Aerial crown-view tile of a tropical tree (Barro Colorado Island, Panama), acquired 20250512:
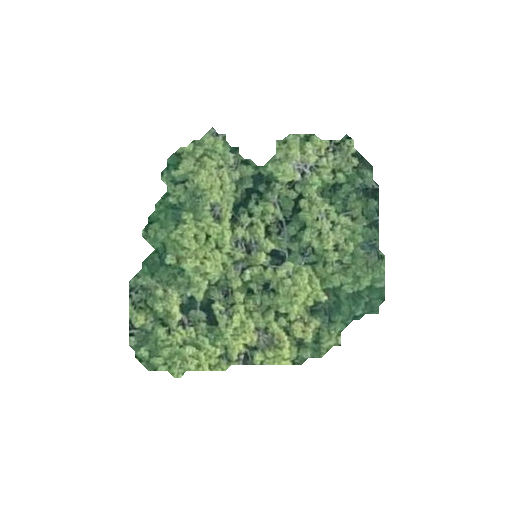
Species: Sterculia apetala
GBIF accepted scientific name: Sterculia apetala
Crown area: 71.803 m²